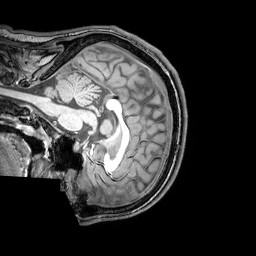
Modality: T1w
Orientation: sagittal
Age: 24
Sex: male
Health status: healthy
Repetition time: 0.081 s
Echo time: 0.037 s